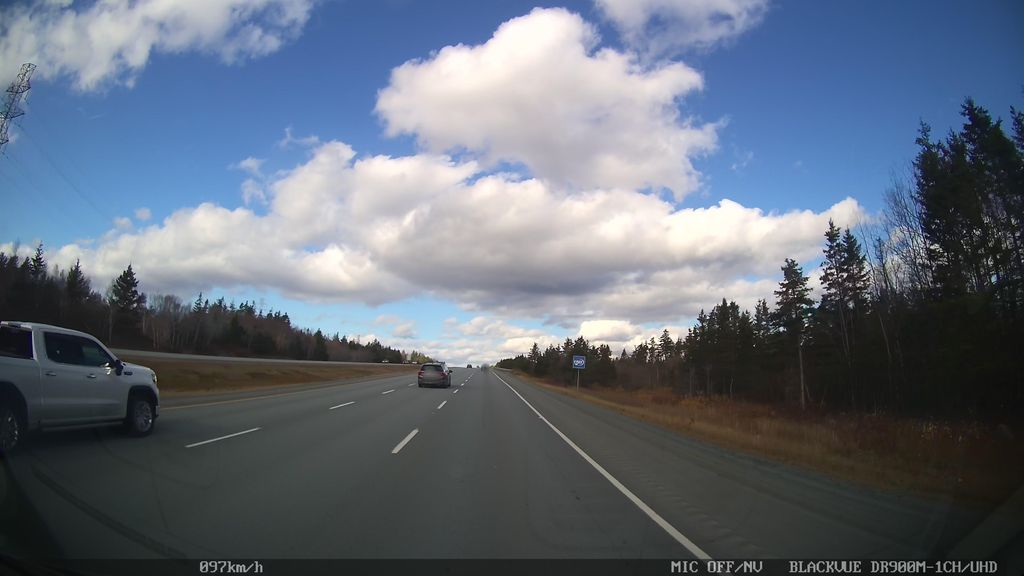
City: halifax